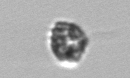
Label: Dinophyceae